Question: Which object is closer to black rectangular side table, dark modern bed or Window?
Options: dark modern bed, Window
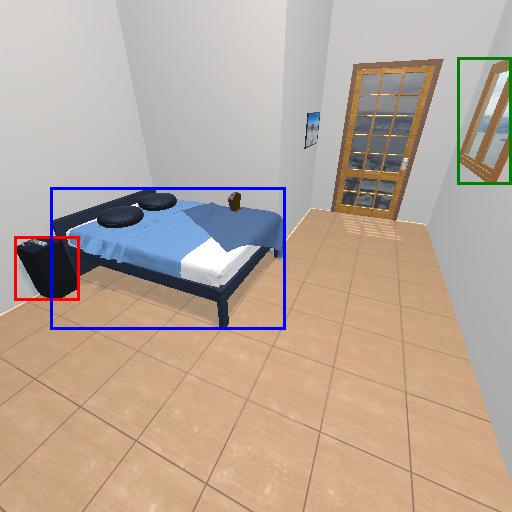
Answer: dark modern bed